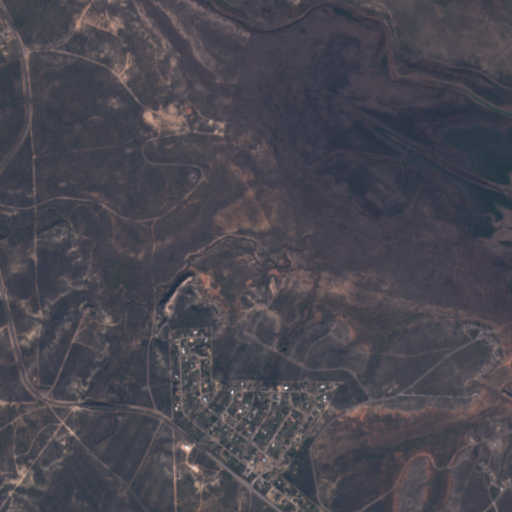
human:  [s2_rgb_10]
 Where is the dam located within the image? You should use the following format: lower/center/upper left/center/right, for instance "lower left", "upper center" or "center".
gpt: The dam is located in the right of the image.
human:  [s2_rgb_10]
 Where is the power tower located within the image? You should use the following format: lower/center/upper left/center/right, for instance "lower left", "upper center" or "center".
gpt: There is no power tower in the image.